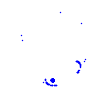
Particle: kaon